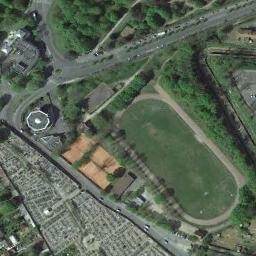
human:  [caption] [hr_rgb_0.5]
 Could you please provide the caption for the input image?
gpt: The track and field is surrounded by buildings, Parking lots and roads, Surrounded by a lot of vegetation .

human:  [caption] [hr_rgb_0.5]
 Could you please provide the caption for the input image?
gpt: There are lots of trees beside the ground track field .

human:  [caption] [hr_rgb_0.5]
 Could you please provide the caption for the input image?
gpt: There is an ground track field .

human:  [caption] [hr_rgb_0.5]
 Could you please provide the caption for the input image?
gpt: There are some trees around the ground track field with a gray track .

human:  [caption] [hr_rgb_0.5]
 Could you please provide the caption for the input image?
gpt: The ground track field is surrounded by some trees and some other sports areas are next to the ground track field .